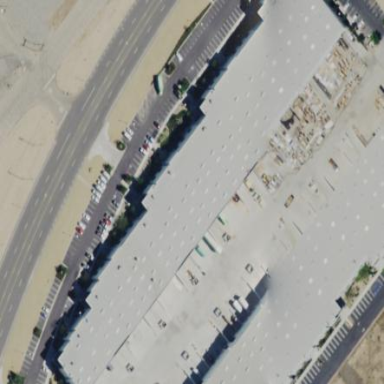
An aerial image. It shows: Warehouse.